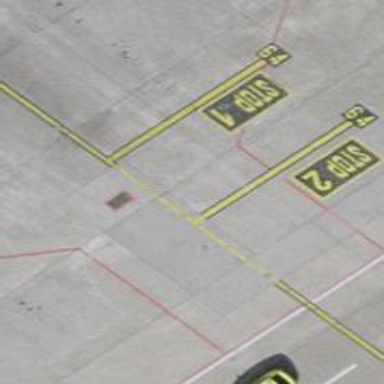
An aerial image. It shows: Airport parking position.